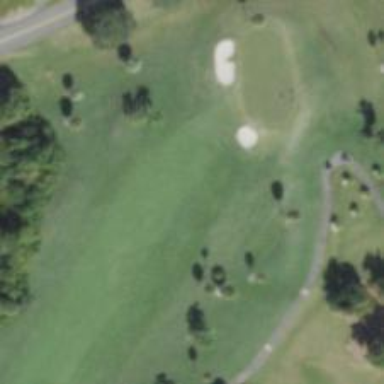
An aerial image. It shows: Golf hole.